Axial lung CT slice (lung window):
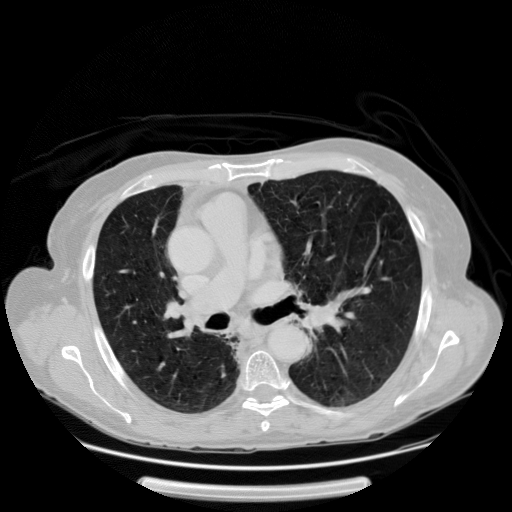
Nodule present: no